Chest X-ray. View position: AP
Patient age: 34
Patient sex: F
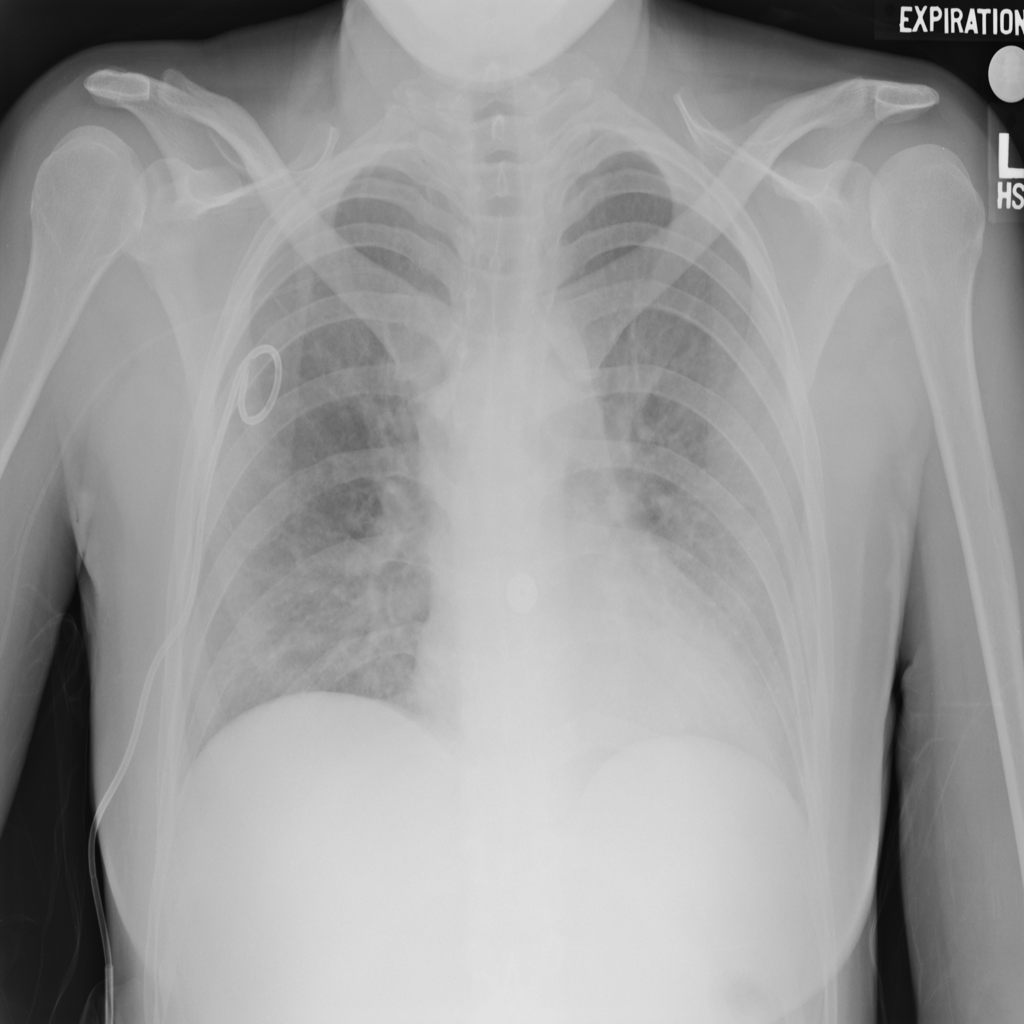
Finding: Pneumothorax